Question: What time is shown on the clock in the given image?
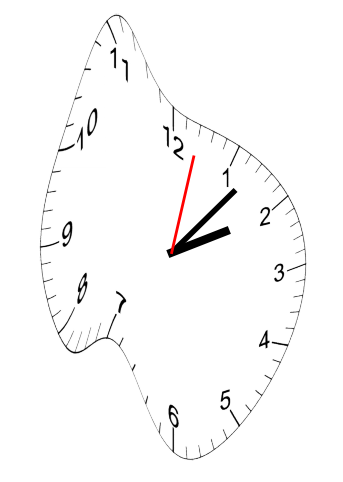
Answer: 02:07:02